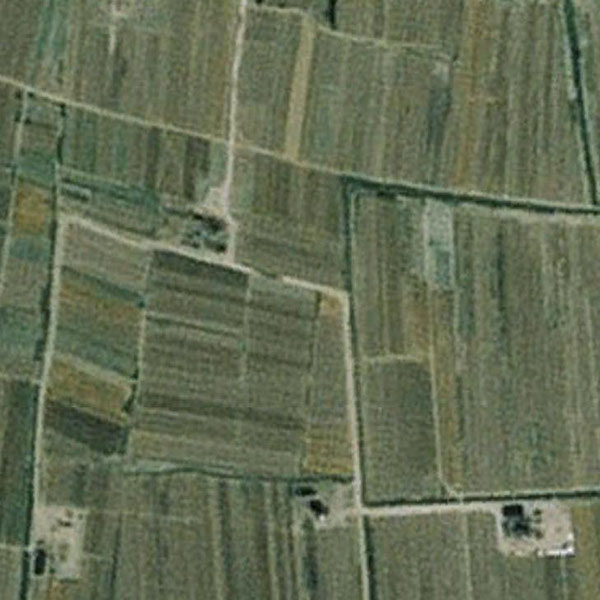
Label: Farmland